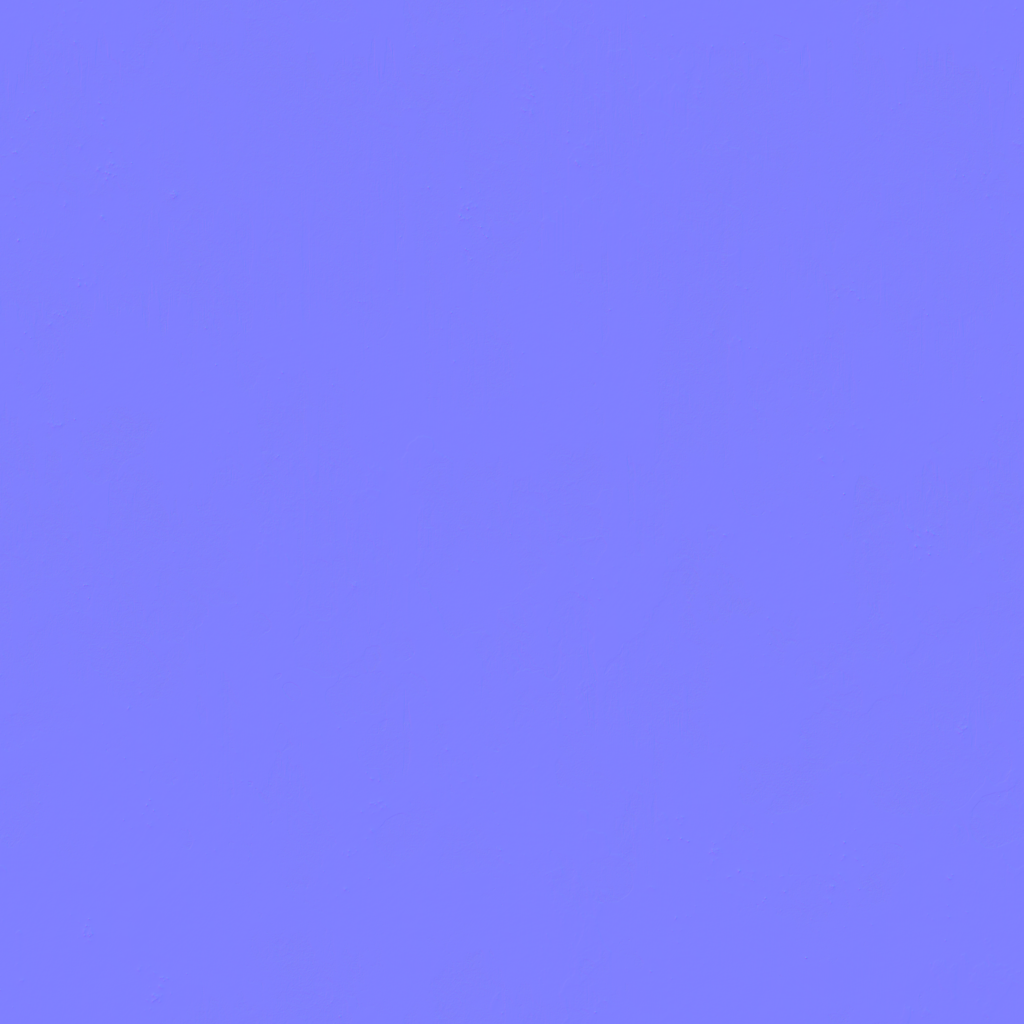
Texture map type: NormalDX